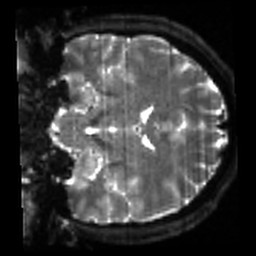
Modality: sbref
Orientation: coronal
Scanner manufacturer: siemens
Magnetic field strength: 3 T
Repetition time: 4 s
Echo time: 0.0594 s